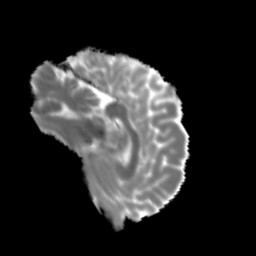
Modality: MD
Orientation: sagittal
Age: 42
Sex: male
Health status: healthy
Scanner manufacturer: siemens
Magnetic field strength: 3 T
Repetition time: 3.6 s
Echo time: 0.092 s